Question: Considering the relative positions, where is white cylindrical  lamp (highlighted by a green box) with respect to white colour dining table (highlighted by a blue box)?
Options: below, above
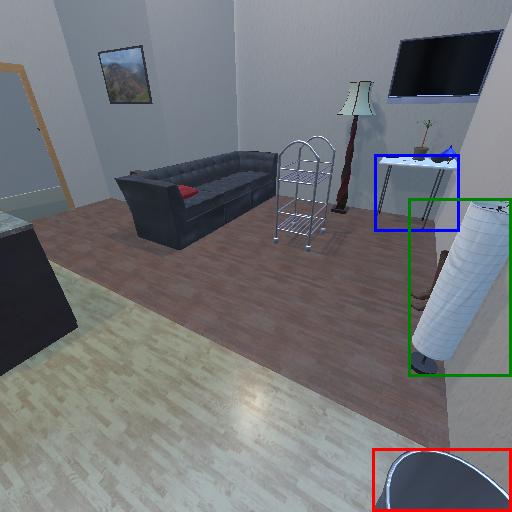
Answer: below